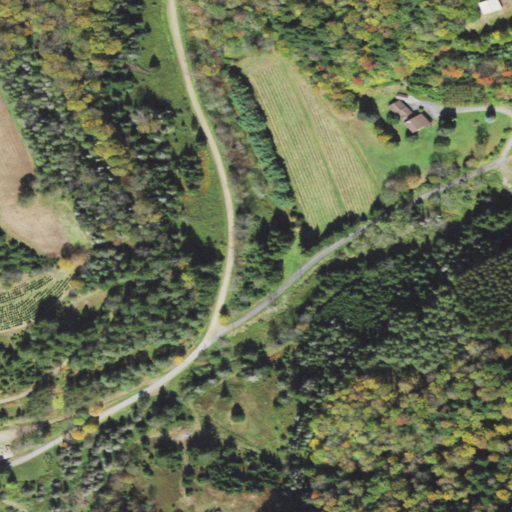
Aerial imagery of valley in Pennsylvania named Straley Hollow containing mixed forest, open development, pasture, evergreen forest, grassland, deciduous forest, low intensity development, and shrub